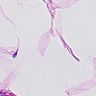
Metastatic tissue present: no